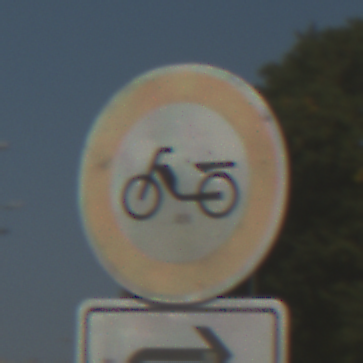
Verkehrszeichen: VerbotMofas
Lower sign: RichtungsangabeDurchPfeile5
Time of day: MorningAfternoon
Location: Outdoor (Suburban)
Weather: Clear
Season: NotSpecified
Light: Natural